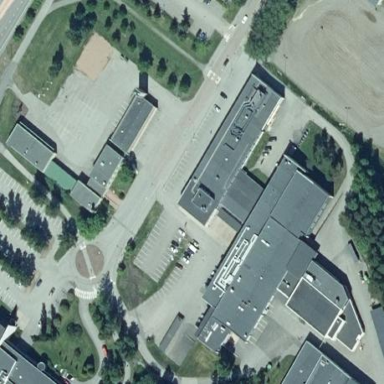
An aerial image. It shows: School building.